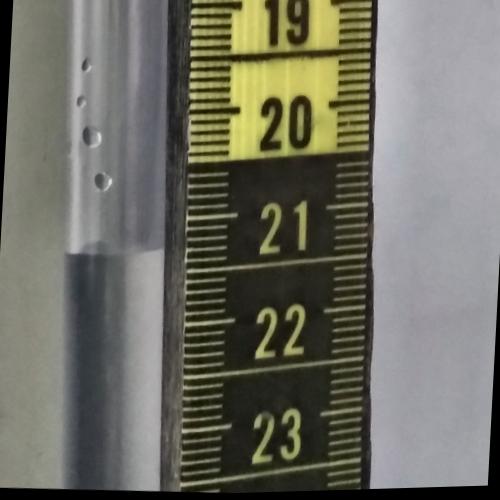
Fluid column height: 21.3 cm